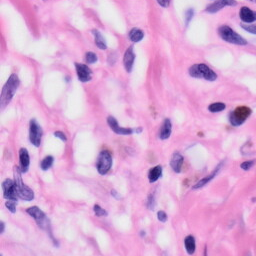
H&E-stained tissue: Skin